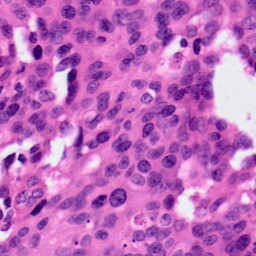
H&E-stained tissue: Ovarian